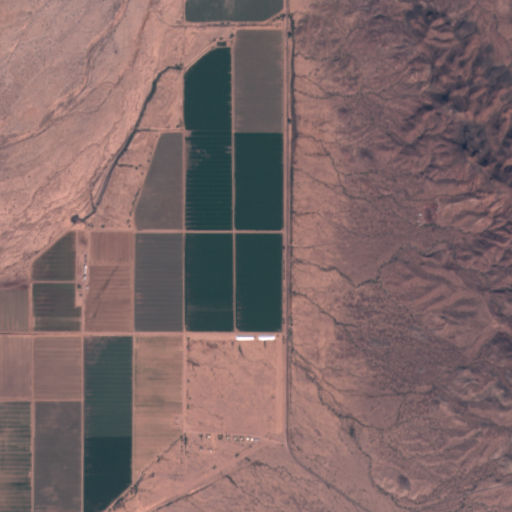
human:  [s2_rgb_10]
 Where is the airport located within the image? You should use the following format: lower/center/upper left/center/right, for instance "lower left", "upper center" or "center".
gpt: There is no airport in the image.